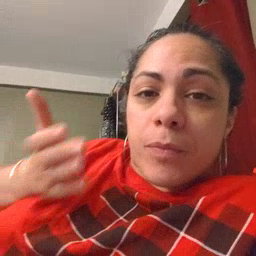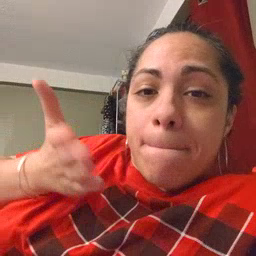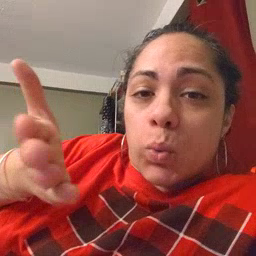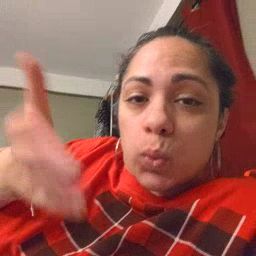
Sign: boat